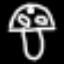
Label: mushroom